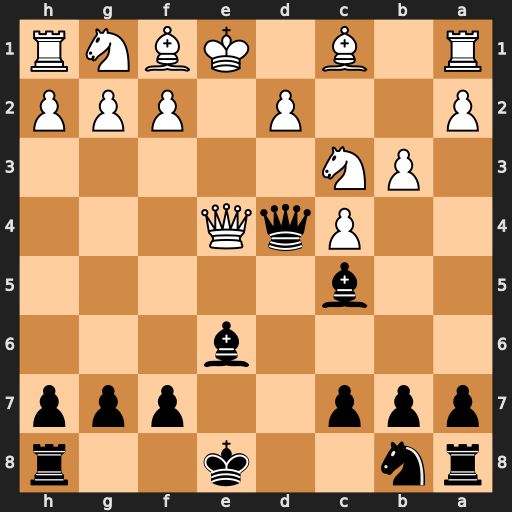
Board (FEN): rn2k2r/ppp2ppp/4b3/2b5/2PqQ3/1PN5/P2P1PPP/R1B1KBNR
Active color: b
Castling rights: KQkq
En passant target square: -
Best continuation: Qxf2+ Kd1 Qxf1+